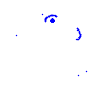
Particle: proton